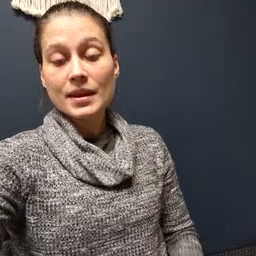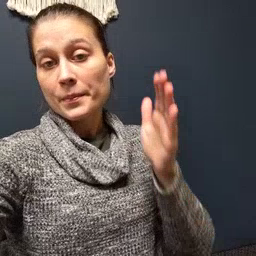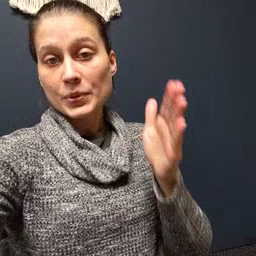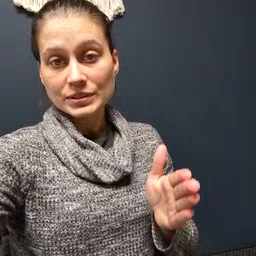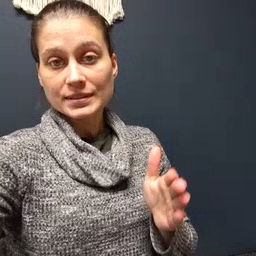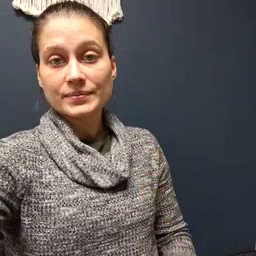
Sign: person